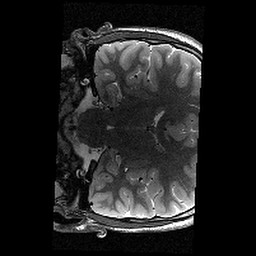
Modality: T2w
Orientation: coronal
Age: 12
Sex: male
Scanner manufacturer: siemens
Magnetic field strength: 3 T
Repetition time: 9.23 s
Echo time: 0.067 s